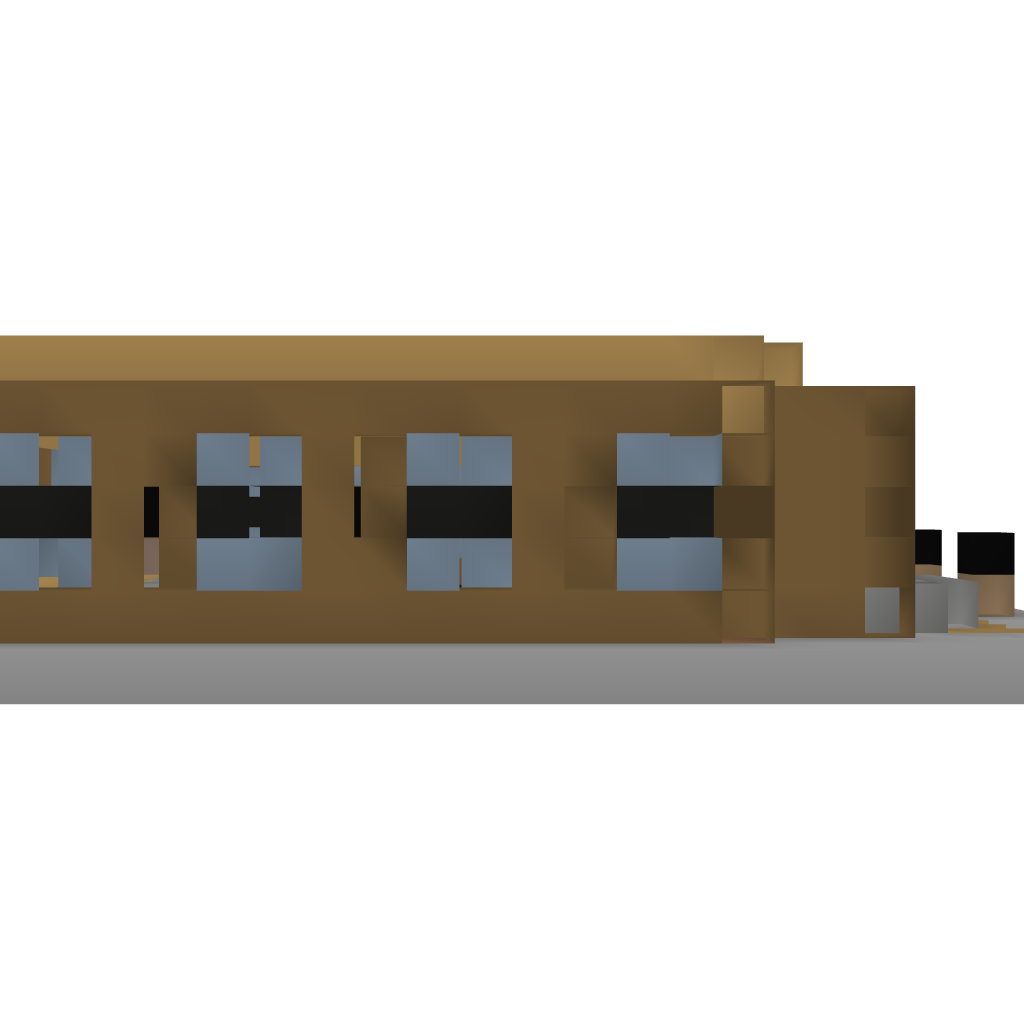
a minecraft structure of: Small Medieval House